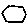
Label: hexagon